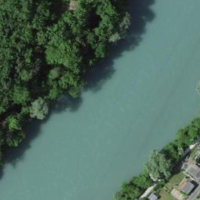
EUNIS habitat code: 53
Species observed at this site:
Lathyrus vernus
Castor fiber